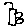
Label: hexagon